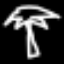
Label: palm tree